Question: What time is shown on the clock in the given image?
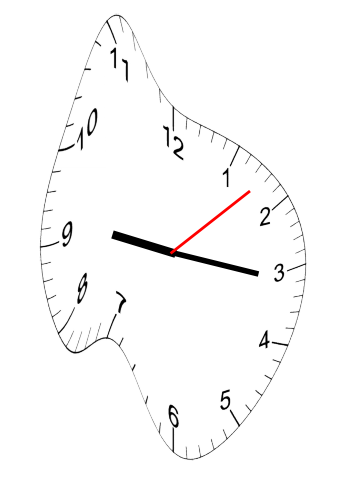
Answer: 09:16:08